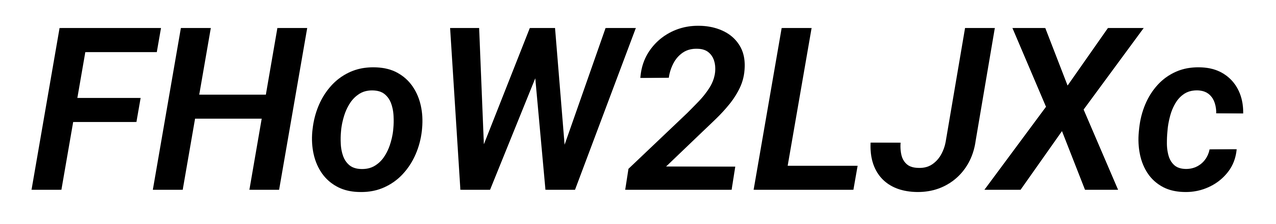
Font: Roboto-Italic_SemiBold_Italic